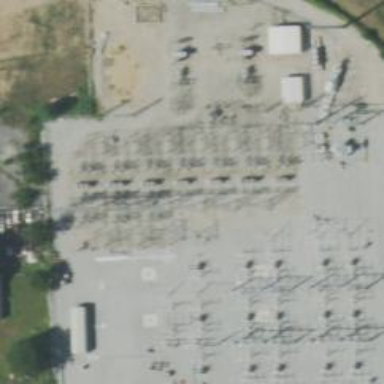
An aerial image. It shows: Switch for power supply.